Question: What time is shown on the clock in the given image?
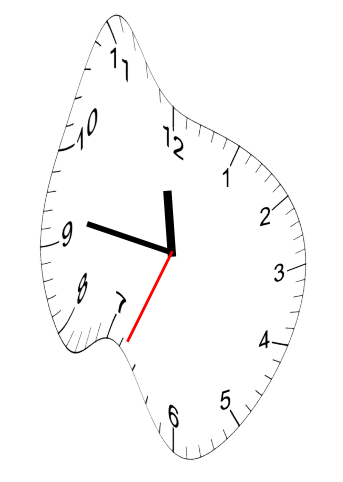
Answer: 11:46:34